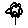
Label: flower